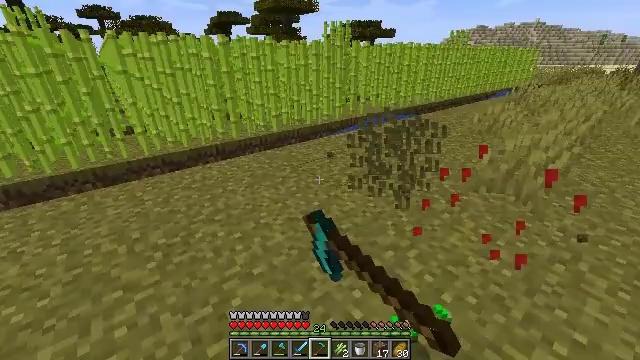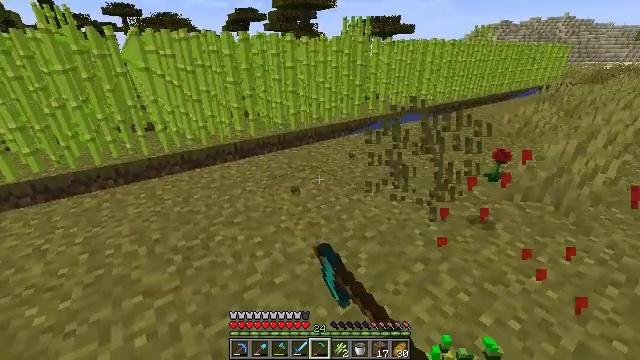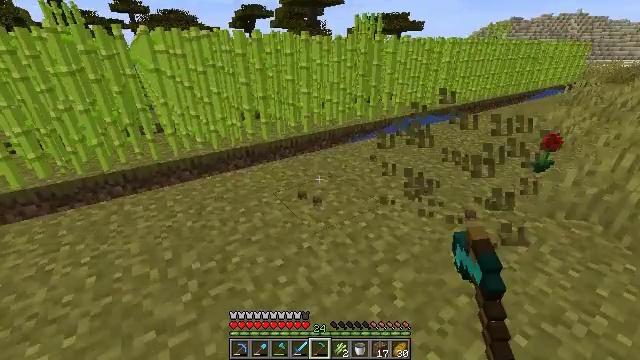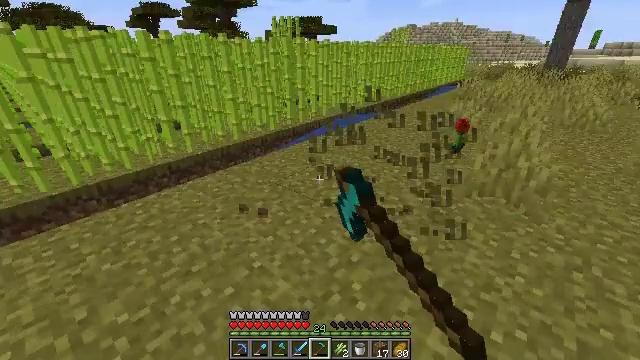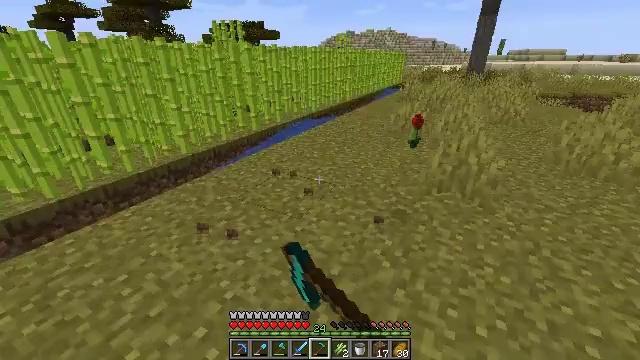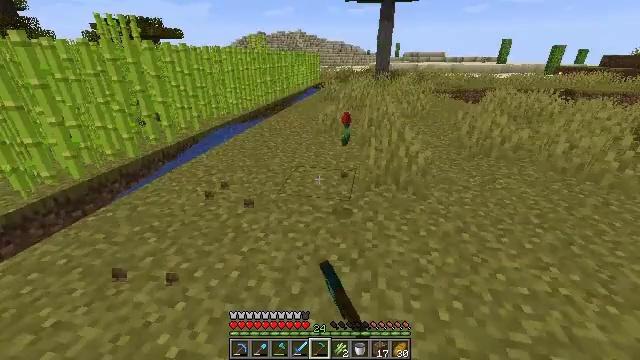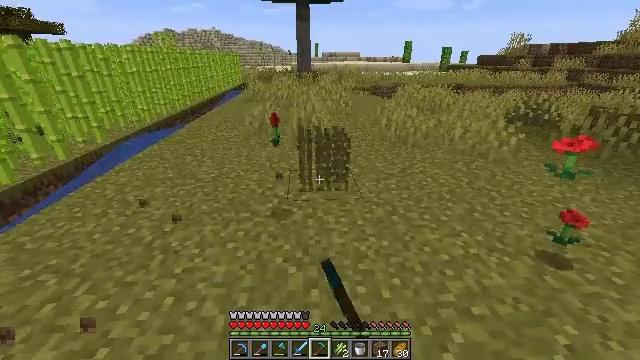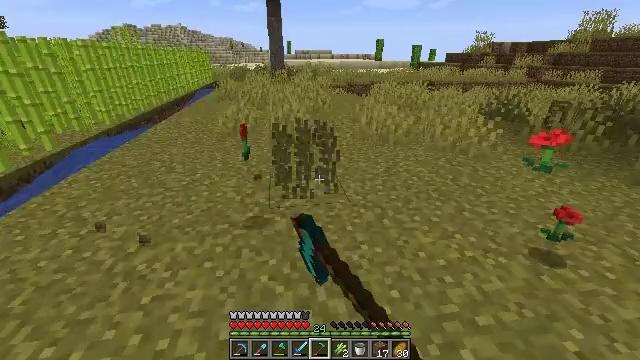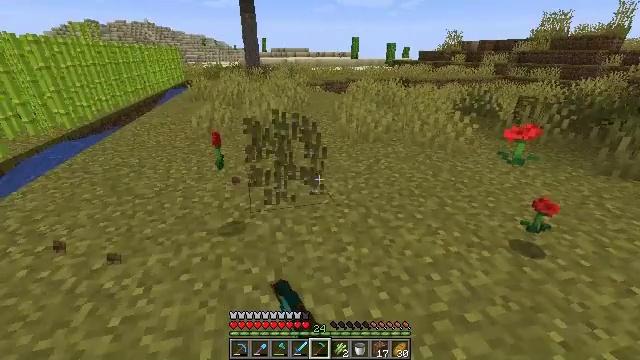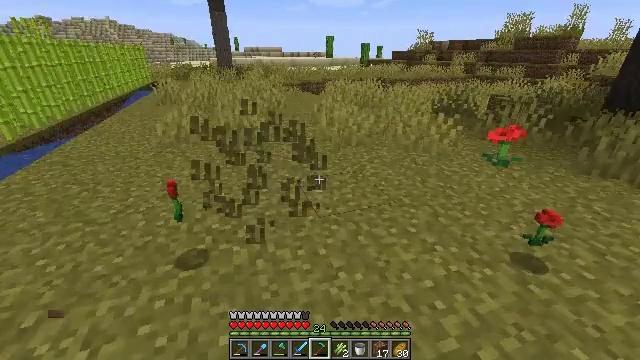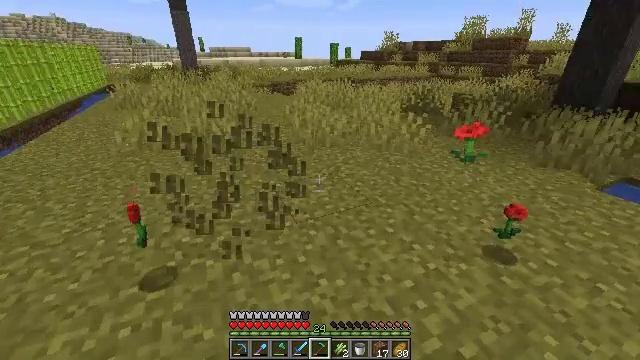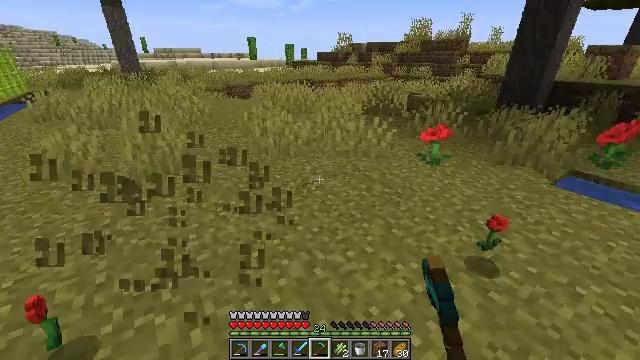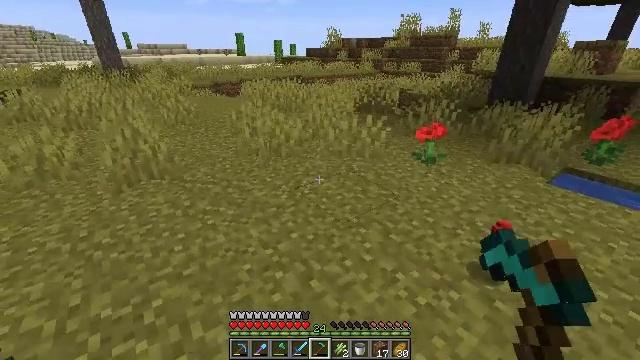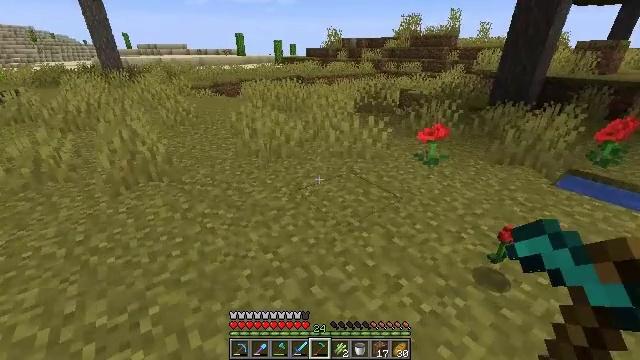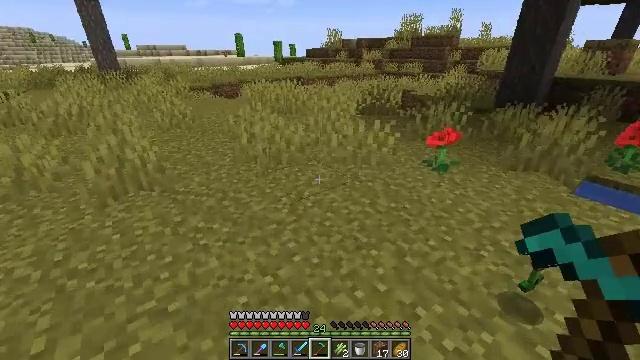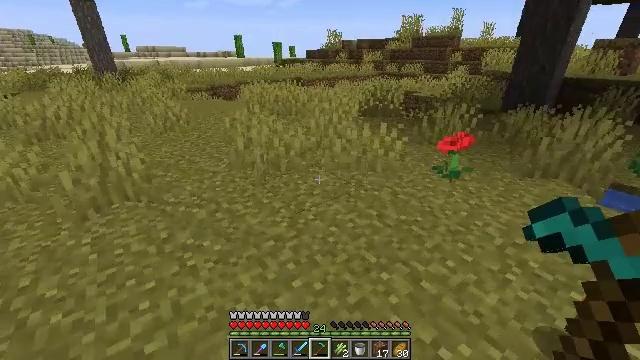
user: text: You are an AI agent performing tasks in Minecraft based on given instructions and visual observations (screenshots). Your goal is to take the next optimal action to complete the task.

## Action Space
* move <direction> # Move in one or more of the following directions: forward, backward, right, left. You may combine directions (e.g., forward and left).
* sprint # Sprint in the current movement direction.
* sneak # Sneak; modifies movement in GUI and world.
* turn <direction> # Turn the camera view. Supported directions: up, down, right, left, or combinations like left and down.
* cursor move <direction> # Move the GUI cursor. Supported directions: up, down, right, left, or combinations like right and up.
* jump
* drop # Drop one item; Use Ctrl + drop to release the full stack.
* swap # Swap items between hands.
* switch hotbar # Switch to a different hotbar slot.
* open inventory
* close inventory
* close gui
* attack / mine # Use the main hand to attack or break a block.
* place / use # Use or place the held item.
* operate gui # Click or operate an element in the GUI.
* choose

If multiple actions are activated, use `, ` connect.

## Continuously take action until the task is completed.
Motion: motion action
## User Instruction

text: Break the grass block.
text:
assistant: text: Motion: move forward and move left, turn left, attack / mine
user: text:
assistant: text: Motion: move forward and move left, turn left, attack / mine
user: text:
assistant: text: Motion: move forward and move left, turn right, attack / mine
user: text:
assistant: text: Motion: move forward and move left, turn right, attack / mine
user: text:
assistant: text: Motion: move forward, turn right, attack / mine
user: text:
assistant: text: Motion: move forward, turn right, attack / mine
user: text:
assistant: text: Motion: move forward, turn right
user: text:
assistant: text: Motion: move forward, turn right
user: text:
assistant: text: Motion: move forward, turn right
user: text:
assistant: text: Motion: move forward, turn right
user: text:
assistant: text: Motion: move forward, turn right
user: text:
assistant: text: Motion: move forward, turn right
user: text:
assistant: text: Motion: move forward
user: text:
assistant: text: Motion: move forward
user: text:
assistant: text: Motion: move forward
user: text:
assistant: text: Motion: move forward
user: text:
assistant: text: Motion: move forward, turn right and up
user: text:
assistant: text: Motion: move forward, turn right and up
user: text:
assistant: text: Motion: move forward, turn right
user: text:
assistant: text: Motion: move forward
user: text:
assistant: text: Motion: move forward
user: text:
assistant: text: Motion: move forward
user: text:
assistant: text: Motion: move forward
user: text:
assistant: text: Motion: move forward, turn left and down
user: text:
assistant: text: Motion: move forward, turn left and down
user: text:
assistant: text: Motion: move forward, turn left and down
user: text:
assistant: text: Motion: move forward, turn left and down
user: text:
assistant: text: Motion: move forward, attack / mine
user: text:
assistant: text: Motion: move forward, attack / mine
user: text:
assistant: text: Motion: move forward, turn right and up, attack / mine